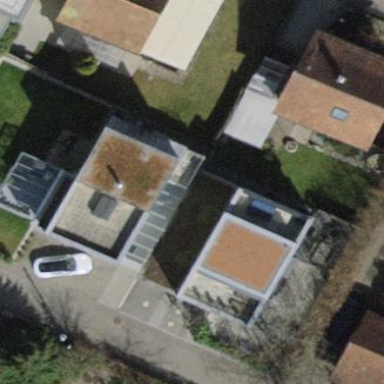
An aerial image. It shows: Garage building.